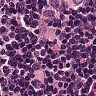
Metastatic tissue present: yes